Question: I am using the following query on a .mdb file with the following results.
'''
SELECT tableA.id, tableA.type, tableA.date, SUM(tableA.val) AS total, tableB.SumB
FROM tableA LEFT JOIN tableB ON tableB.id = tableA.id
GROUP BY tableA.id, tableA.type, tableA.date, tableB.SumB ;
'''
results:

I need only the first record from the group of records with the same 'type' and 'date'.
I would use 'DISTINCT' but the problem is that I have a different field (in this example 'id').
Any suggestions?
Thanks
P.S. Case 2:
Ids are the same for the red records but we have an additional column 'name' with different string values.
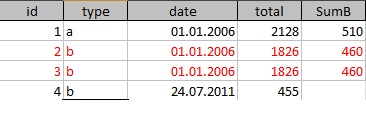
Answer: Use min of id and remove it from Group by clause
'''
SELECT min(tableA.id) as id, tableA.type, tableA.date,
SUM(tableA.val) AS total, tableB.SumB
FROM tableA LEFT JOIN tableB ON tableB.id = tableA.id
GROUP BY tableA.type, tableA.date, tableB.SumB ;
'''